Question: I want to figure out how to have a phone icon and a phone number in one line. The same goes for an email icon and an email address. I want to have two lines.
'''
body {
font-family: 'Open Sans', sans-serif;
background: #20b2aa;
}
h1 {
font-size: 40px;
color: white;
background: black;
width: 600px;
margin: auto;
}
.info {
background: white;
width: 600px;
height: 150px;
margin: auto;
}
#phoneNumber, #emailAddress {
padding-top: 5px;
padding-bottom: 5px;
}
img {
background: red;
}
p {
background: green;
}
'''
'''
<h1>Contact Me</h1>
<div class="info">
<h3>Eugene</h3>
<img id="phoneImage" src="img/phone.png">
<p id="phoneNumber"><PHONE></p>
<img id="envelopeImage" src="img/envelope.png" alt="">
<p id="emailAddress">someaddress@gmail.com</p>
</div>
'''
Here's the screenshot of what I have so far:

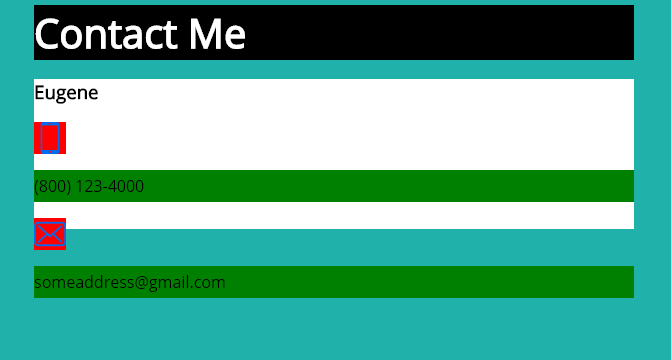
Answer: You could use an un-ordered list and add the icon and text to the list item in some way. That could be a 'img' inside the 'li' with text next to it or you could go a more CSS route with the icons as pseudo elements. This way, if you need to re-use the icons/contact format elsewhere you only need to add a class to the 'li'.
'''
.contact-info {
margin: 0;
padding: 0;
list-style: none;
}
.contact-info .phone::before,
.contact-info .email::before {
content: '';
display: inline-block;
width: 15px;
height: 15px;
margin-right: 0.25rem;
vertical-align: middle;
}
.contact-info .phone::before {
background-image: url( 'http://placehold.it/10x10/fc0' );
}
.contact-info .email::before {
background-image: url( 'http://placehold.it/10x10/' );
}
'''
'''
<h1>Contact Me</h1>
<h3>Eugene</h3>
<ul class="contact-info">
<li class="phone"><PHONE></li>
<li class="email">someaddress@gmail.com</li>
</ul>
'''